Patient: sex M, age 29
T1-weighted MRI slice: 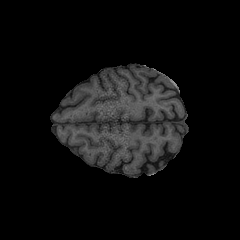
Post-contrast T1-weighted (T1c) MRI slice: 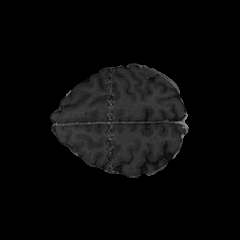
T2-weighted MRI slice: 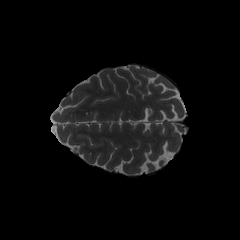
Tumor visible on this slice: no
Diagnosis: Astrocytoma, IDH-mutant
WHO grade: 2